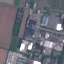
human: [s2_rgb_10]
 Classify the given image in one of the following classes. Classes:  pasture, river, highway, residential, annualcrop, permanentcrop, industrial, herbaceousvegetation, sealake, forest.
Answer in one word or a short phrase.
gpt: Industrial